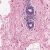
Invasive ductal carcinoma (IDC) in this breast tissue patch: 0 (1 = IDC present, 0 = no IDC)